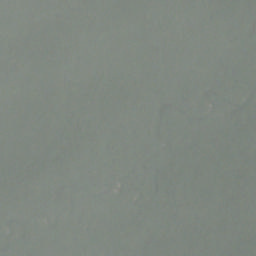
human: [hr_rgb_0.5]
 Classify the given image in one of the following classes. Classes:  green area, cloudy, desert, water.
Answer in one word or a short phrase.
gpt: cloudy